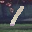
Label: 1